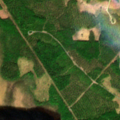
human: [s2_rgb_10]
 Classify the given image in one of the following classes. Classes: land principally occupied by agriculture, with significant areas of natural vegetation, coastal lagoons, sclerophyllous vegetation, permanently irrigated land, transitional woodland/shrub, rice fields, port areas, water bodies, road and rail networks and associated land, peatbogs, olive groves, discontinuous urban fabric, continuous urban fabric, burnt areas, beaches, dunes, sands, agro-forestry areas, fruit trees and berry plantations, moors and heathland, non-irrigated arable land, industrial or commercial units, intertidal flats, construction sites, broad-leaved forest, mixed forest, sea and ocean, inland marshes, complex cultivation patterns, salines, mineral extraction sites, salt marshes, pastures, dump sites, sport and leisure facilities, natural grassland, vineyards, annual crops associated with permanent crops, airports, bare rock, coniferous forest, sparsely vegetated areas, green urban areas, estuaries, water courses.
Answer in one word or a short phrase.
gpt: coniferous forest, mixed forest, peatbogs, water courses